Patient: sex M, age 46
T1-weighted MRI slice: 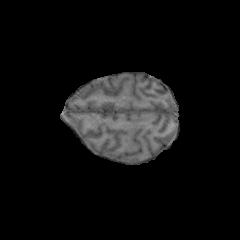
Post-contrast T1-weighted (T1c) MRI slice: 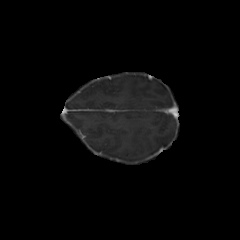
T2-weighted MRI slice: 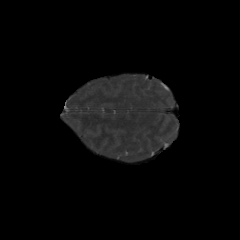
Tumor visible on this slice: no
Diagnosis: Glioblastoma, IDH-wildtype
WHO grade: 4